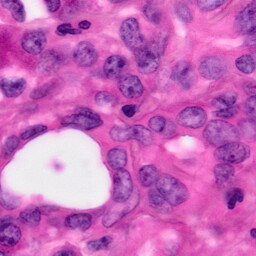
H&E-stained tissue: Pancreatic